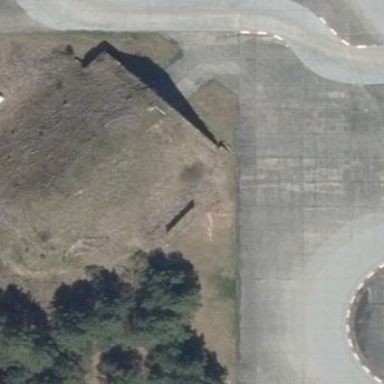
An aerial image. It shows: Military bunker that serves as hardened aircraft shelter.